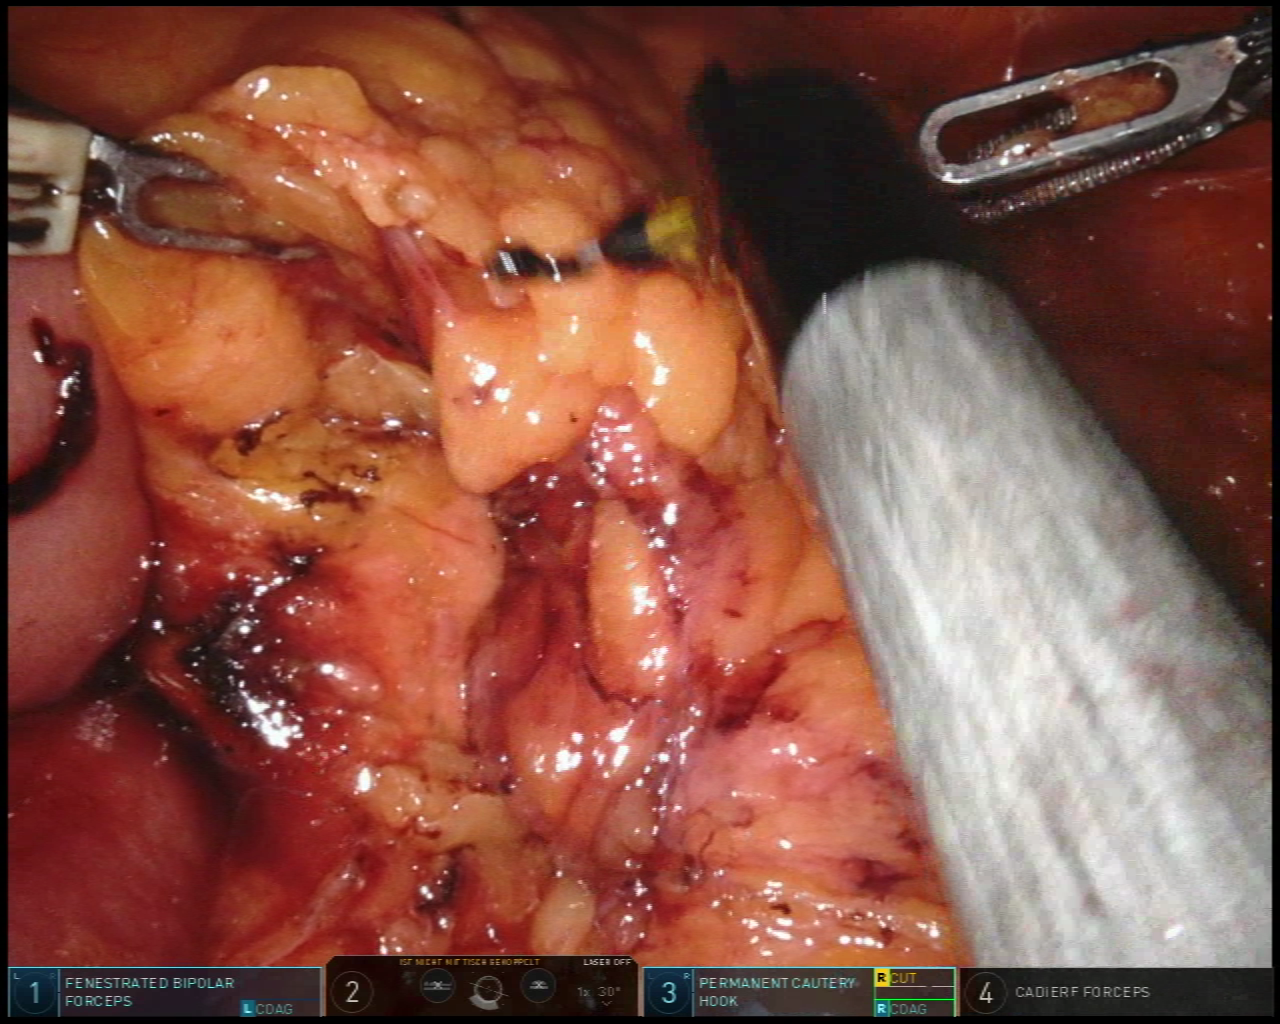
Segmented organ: pancreas
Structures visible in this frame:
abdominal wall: yes
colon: no
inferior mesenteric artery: no
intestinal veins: no
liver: no
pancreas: yes
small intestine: yes
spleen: no
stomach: no
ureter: no
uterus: no
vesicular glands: no